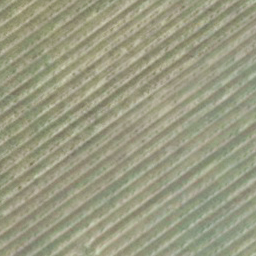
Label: agricultural